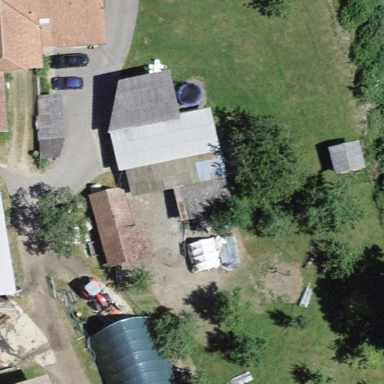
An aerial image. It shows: Farmyard area.